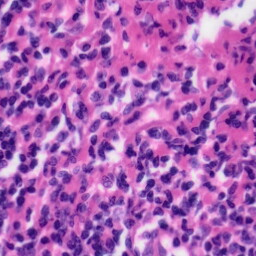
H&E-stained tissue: Tonsil